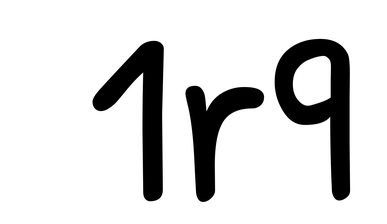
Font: PatrickHand-Regular